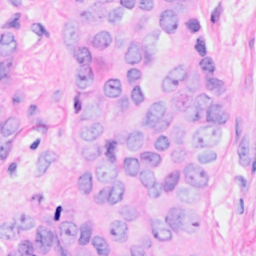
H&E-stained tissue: Breast